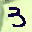
Label: 3